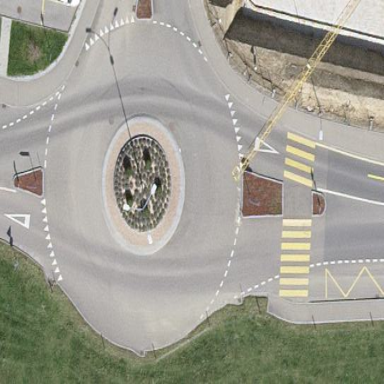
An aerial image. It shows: Secondary road with asphalt surface leading to roundabout.